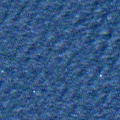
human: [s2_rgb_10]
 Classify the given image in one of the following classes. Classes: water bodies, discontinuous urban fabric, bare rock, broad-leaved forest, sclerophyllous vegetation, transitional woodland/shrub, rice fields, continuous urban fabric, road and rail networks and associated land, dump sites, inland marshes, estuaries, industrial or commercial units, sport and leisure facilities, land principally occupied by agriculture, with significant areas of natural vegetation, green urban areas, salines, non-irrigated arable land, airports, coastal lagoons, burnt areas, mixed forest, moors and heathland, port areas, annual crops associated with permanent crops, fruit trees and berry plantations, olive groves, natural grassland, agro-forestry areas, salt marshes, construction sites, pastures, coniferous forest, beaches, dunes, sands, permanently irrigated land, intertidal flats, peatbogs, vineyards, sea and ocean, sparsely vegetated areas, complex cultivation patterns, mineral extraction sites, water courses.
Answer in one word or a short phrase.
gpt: sea and ocean